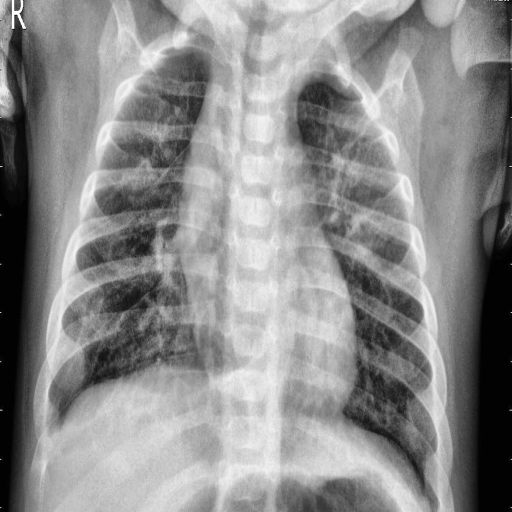
Finding: PNEUMONIA